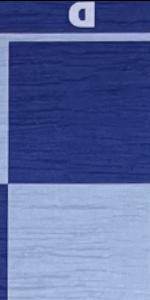
Label: Empty